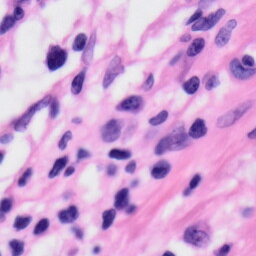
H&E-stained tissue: Skin